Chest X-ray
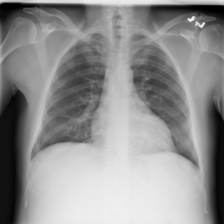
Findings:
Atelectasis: negative
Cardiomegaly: negative
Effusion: negative
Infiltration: negative
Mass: negative
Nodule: negative
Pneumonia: negative
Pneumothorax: negative
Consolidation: negative
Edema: negative
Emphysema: negative
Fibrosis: negative
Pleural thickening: negative
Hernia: negative